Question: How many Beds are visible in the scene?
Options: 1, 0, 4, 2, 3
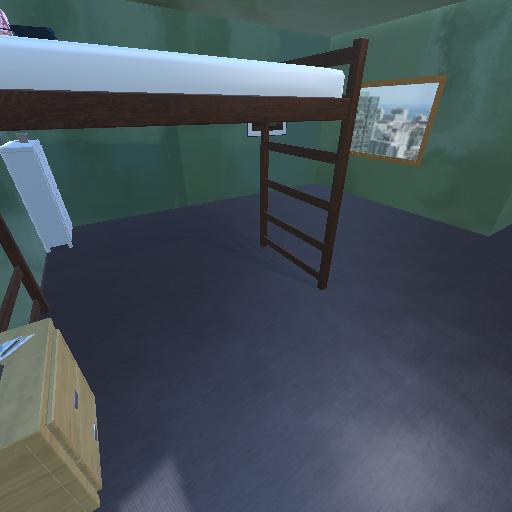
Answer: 1